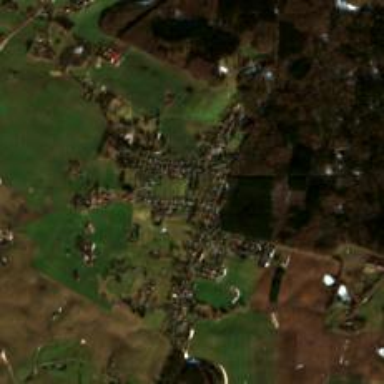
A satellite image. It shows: Village.